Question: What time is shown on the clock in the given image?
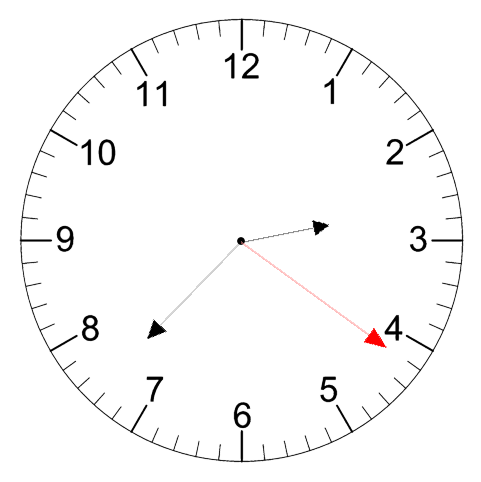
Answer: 02:37:21